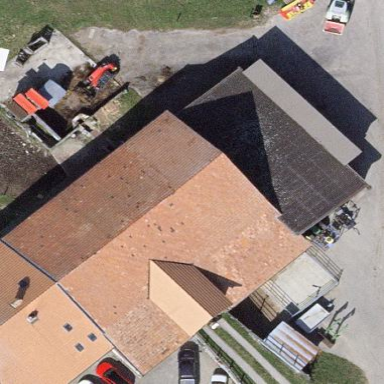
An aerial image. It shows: Rural farm building used for habitation.